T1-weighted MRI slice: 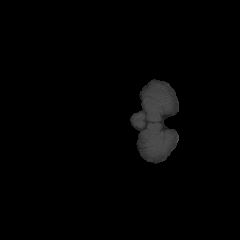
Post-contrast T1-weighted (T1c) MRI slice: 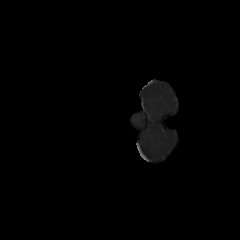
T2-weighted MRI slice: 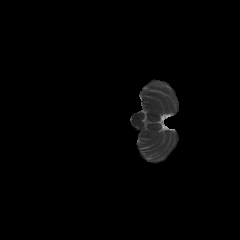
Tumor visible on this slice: no